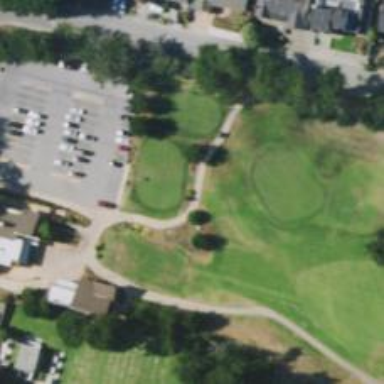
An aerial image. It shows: Service road used as golf cart path.